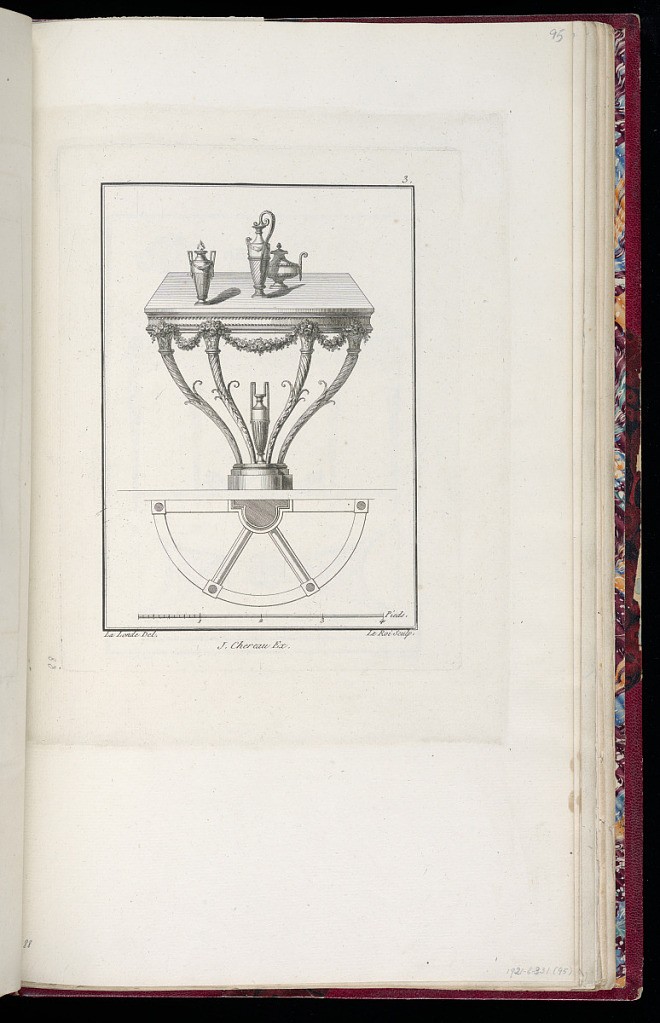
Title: Elevation and Plan of a Table
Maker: Richard de Lalonde, French, active 1780–96
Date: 1787-1796
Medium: Etching on off-white laid paper
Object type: Print
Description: Elevation and plan for a table with curved, tapered legs converging at a single point on which sits a tall urn. The table is decorated with ornament motifs including scrolling fluting, acanthus leaves, rose garland, and bead course. The plate is signed and numbered.